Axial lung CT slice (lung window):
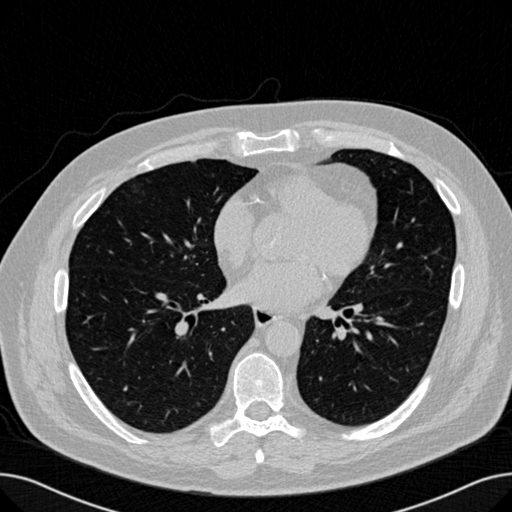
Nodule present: no